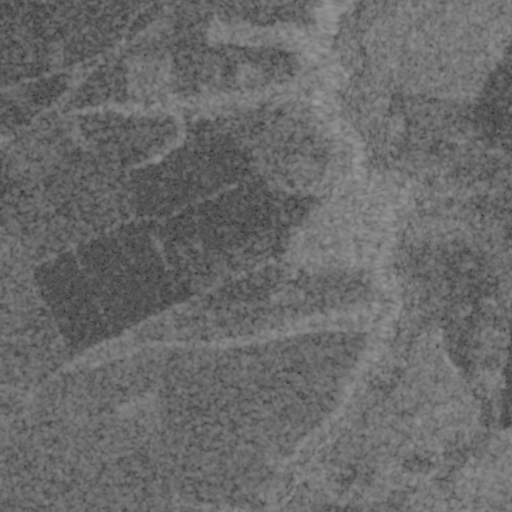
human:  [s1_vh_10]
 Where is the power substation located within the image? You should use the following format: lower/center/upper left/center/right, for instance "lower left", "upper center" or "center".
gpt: The power substation is located in the lower right of the image.
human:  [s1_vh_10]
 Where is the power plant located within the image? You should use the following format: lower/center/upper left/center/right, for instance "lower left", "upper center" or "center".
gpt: There is no power plant in the image.

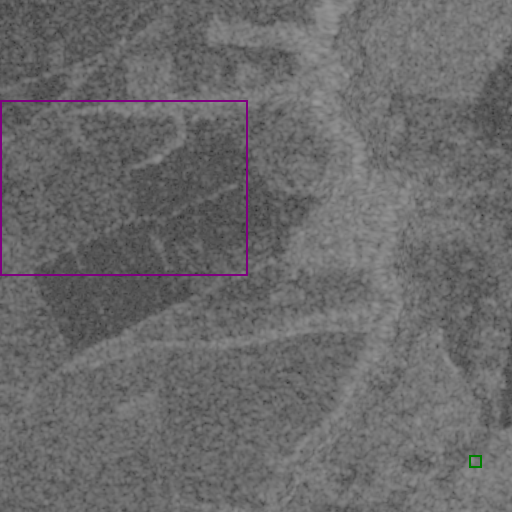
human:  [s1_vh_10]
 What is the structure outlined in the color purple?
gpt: The structure outlined in purple is a crop field.
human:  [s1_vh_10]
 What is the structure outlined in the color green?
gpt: The structure outlined in green is a power substation.
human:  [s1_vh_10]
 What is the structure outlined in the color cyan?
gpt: There is no cyan outline.